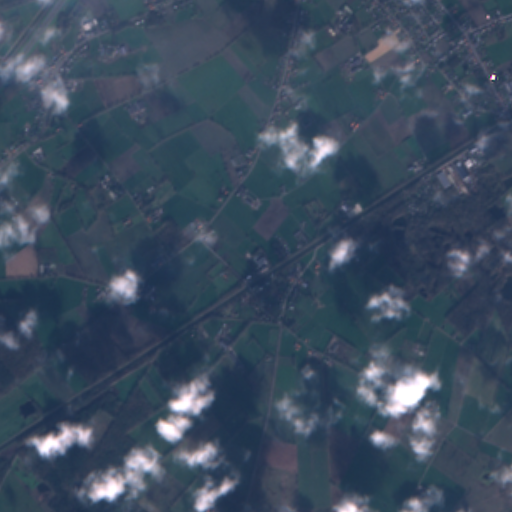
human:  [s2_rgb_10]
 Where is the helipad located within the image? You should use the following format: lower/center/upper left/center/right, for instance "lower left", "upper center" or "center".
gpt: The helipad is located in the upper left of the image.
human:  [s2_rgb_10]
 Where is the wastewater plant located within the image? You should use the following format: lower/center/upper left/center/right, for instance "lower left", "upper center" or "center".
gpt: The wastewater plant is located in the upper left of the image.
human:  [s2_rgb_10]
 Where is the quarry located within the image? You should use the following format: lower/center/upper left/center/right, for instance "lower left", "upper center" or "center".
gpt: There is no quarry in the image.